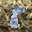
Label: 8